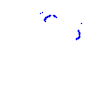
Particle: proton